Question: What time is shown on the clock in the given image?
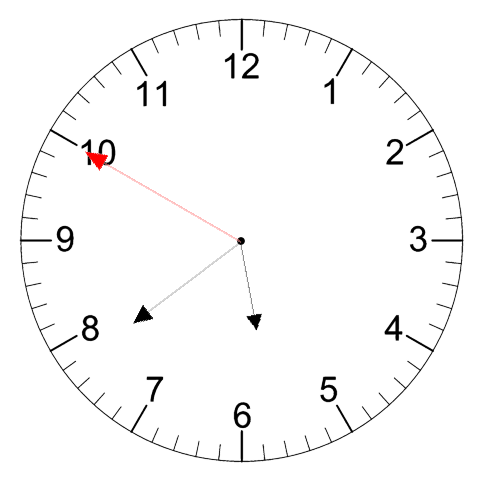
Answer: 05:38:50